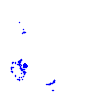
Particle: electron